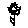
Label: flower